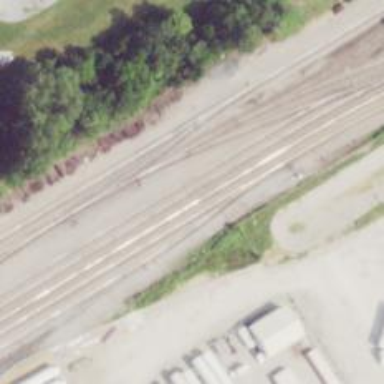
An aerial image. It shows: Railway yard used for servicing trains.